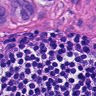
Metastatic tissue present: yes